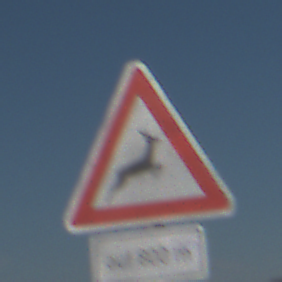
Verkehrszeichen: WildwechselLinks
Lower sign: LaengeEinerStrecke5
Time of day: MorningAfternoon
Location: Outdoor (Nature)
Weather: Clear
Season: Autumn
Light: Natural